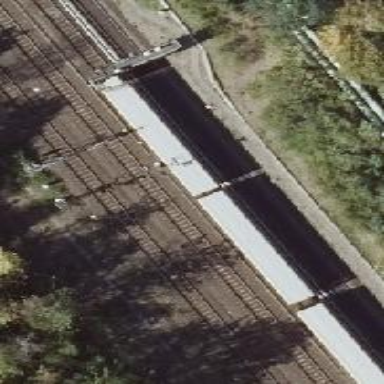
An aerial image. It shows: Railway signal.